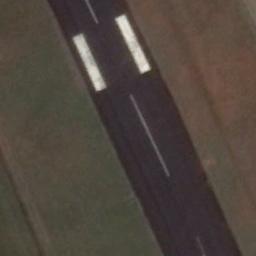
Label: runway